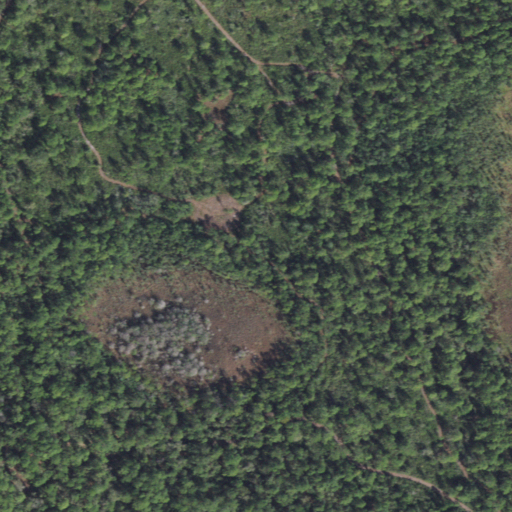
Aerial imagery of island in Florida named Bear Island containing woody wetlands and herbaceous wetlands